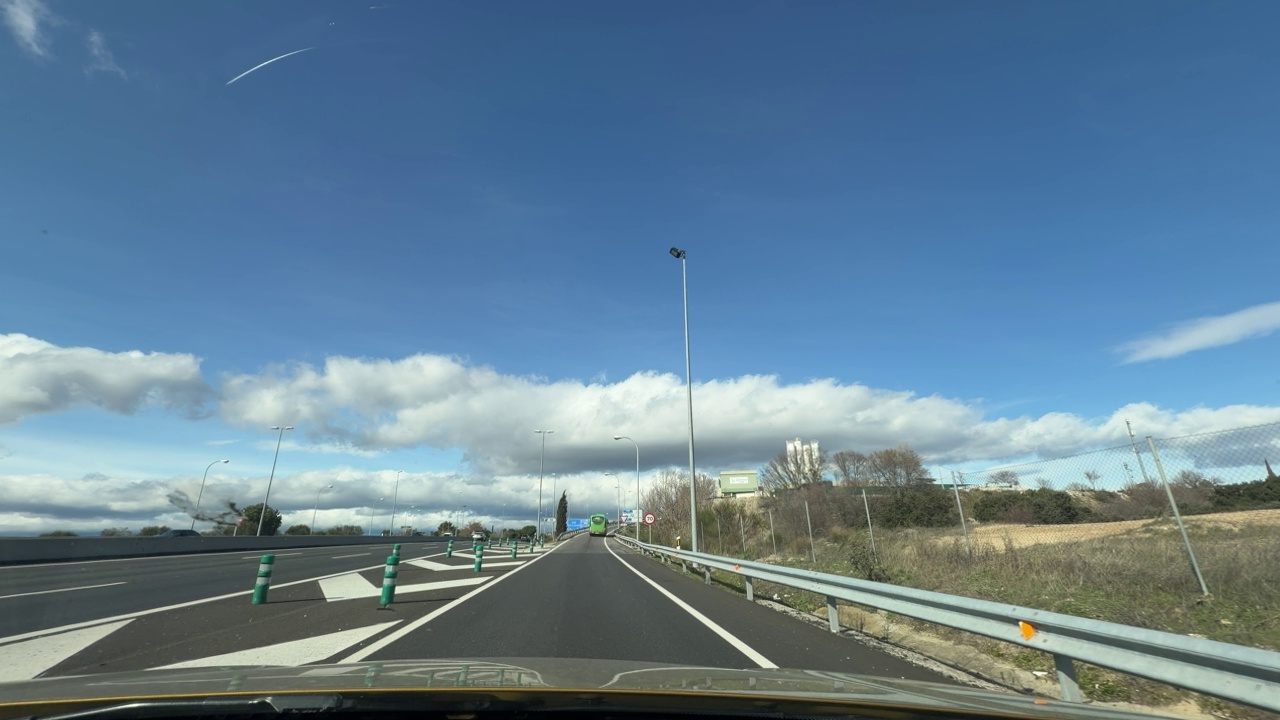
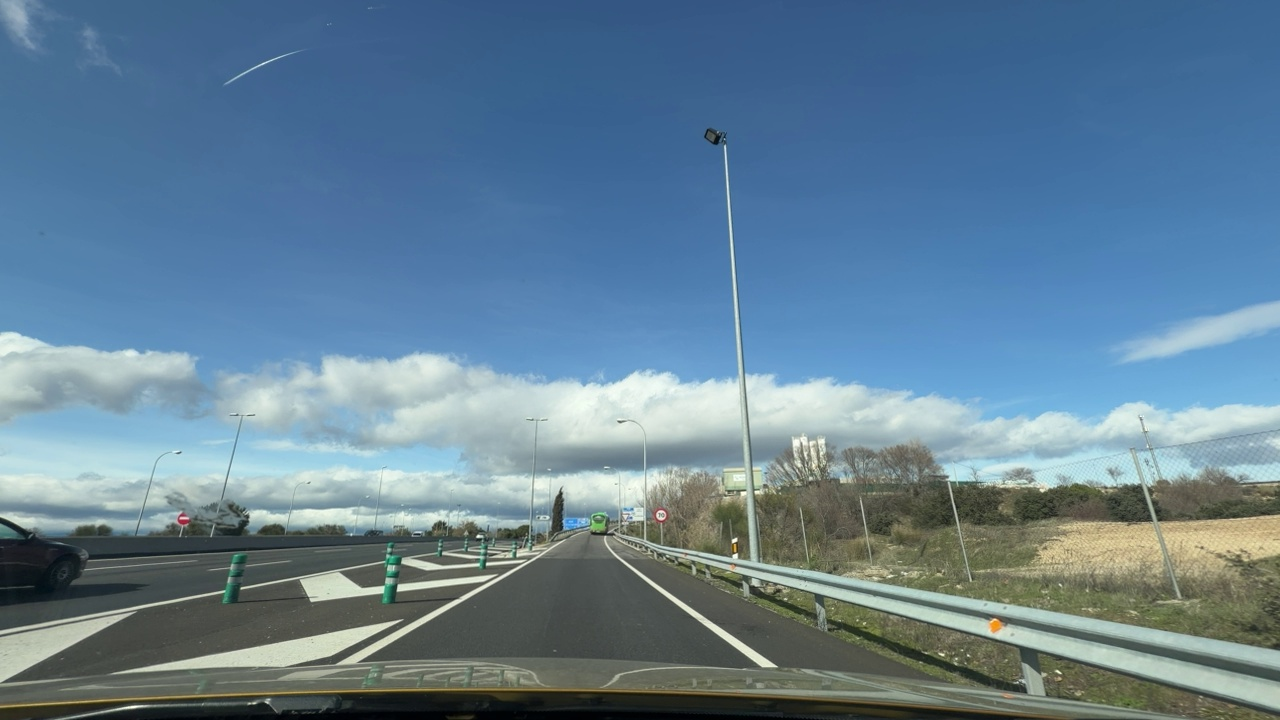
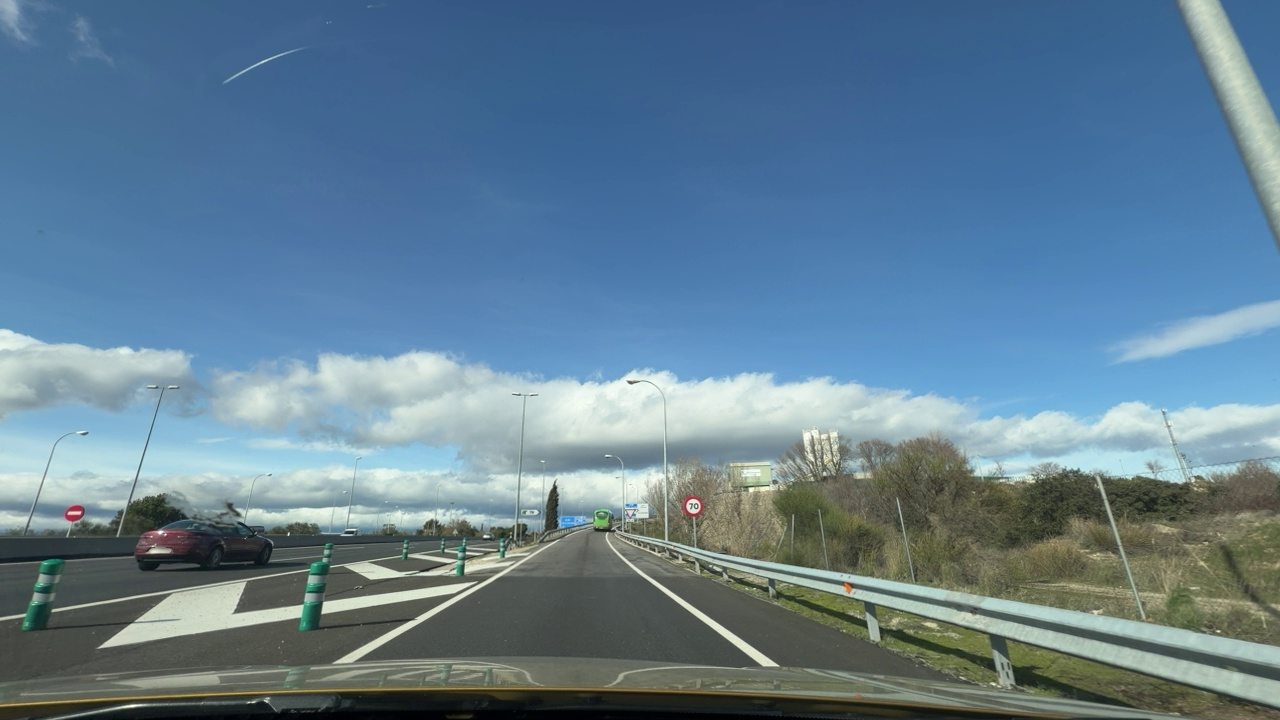
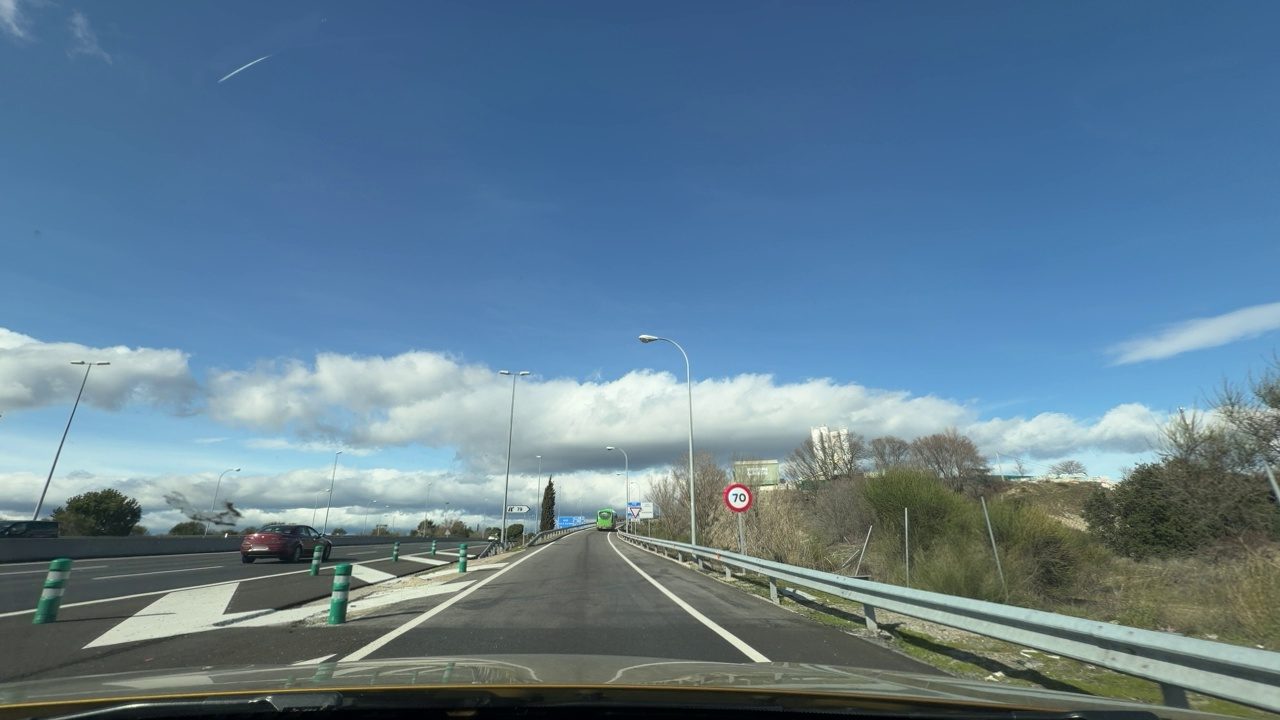
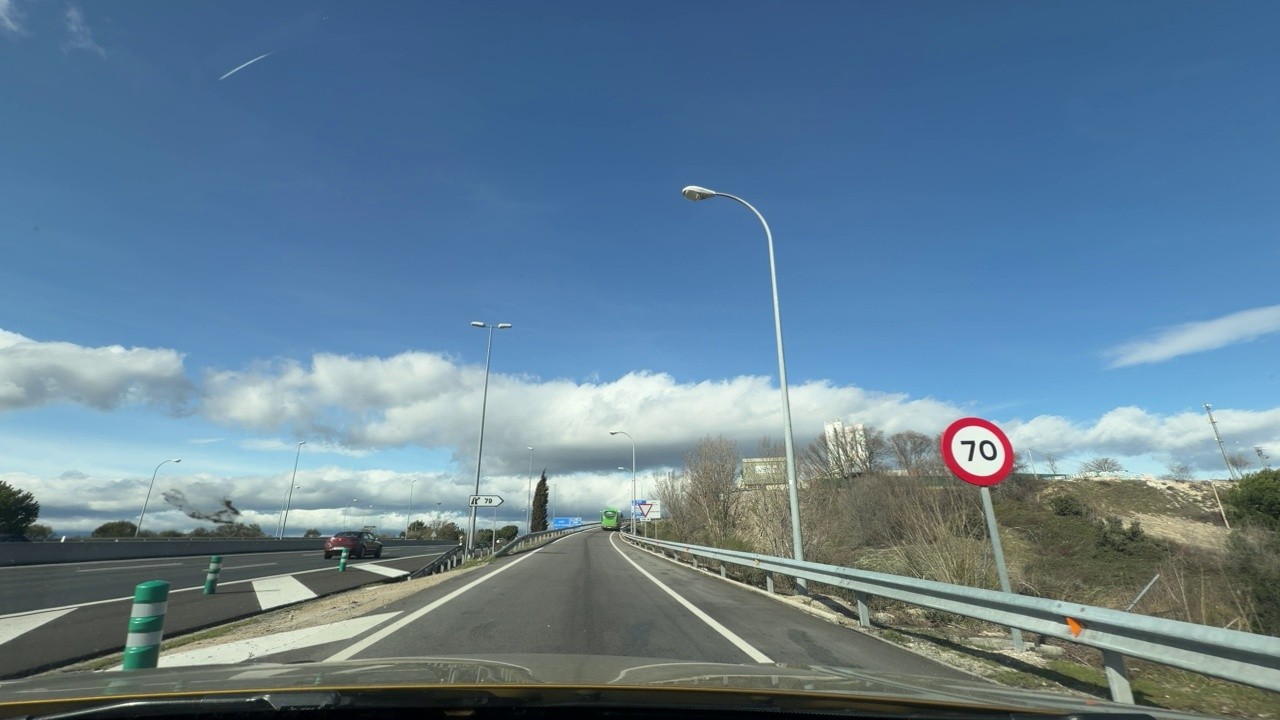
Situation: Speed limit adaptation
Question: Are multiple speed limit signs with different values visible?
Answer: No
Reasoning: There are no multiple speed limit signs visible ahead, just one.

Situation: Speed limit adaptation
Question: Is there a speed limit sign regulating the ego lane?
Answer: Yes
Reasoning: There is a speed limit sign in the direction of travel of the ego vehicle

Situation: Speed limit adaptation
Question: What speed value is displayed on the visible speed limit sign?
Answer: 69
Reasoning: The sign indicate a 70, so the speed limit is 70km/h

Situation: Speed limit adaptation
Question: Is the ego vehicle traveling on a highway?
Answer: No
Reasoning: The highway-style signage environment indicate the vehicle is in a high-way environment, but the vehicle is exiting.

Situation: Speed limit adaptation
Question: Is the ego vehicle entering or exiting a highway?
Answer: Yes
Reasoning: The vehicle is exiting a highway because there is a wide exit ramp

Situation: Speed limit adaptation
Question: Are speed bumps, crosswalks, or construction-related obstacles present in the ego lane?
Answer: No
Reasoning: No obstacles are visible in the direction of travel of the ego vehicle